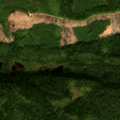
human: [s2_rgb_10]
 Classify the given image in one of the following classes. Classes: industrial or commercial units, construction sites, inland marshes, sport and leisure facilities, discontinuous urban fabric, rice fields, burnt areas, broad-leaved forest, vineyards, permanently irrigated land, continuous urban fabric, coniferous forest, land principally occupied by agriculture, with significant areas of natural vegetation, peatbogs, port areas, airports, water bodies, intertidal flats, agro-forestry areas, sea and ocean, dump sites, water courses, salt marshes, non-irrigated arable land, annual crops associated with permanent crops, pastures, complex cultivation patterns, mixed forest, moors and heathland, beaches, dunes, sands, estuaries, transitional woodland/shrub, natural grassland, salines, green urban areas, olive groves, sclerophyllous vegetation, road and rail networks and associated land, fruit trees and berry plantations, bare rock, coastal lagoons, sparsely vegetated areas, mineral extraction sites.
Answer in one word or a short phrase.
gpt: coniferous forest, transitional woodland/shrub